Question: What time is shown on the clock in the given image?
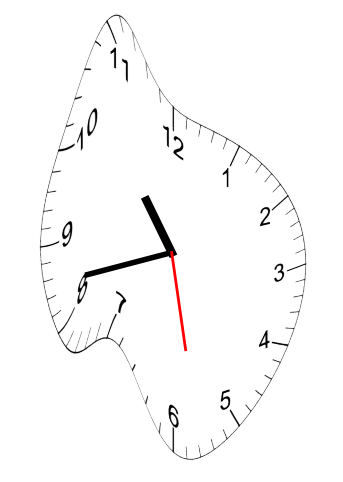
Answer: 10:42:28